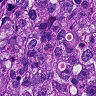
Metastatic tissue present: yes